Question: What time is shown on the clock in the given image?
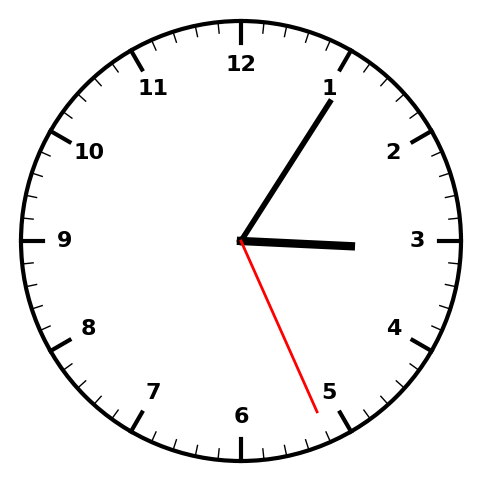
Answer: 03:05:26